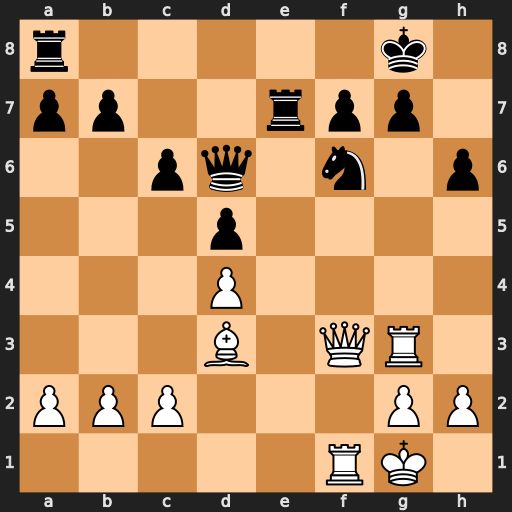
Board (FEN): r5k1/pp2rpp1/2pq1n1p/3p4/3P4/3B1QR1/PPP3PP/5RK1
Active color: w
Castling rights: -
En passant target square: -
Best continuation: Qxf6 Qxf6 Rxf6